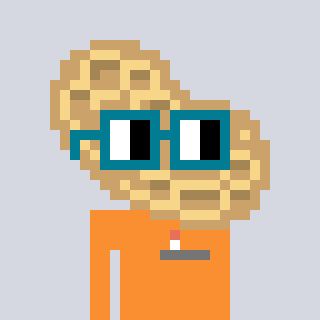
a pixel art character with square dark green glasses, a peanut-shaped head and a orange-colored body on a cool background